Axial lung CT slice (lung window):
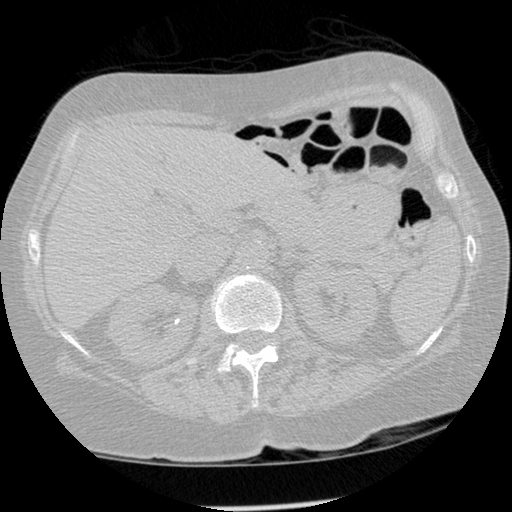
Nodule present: no